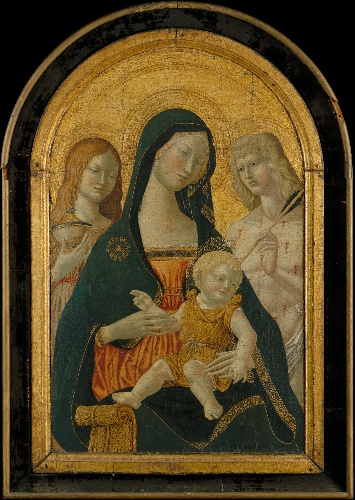
Title: Madonna and Child with Saints Mary Magdalen and Sebastian
Artist: Icilio Federico Ioni
Artist bio: Italian, Siena 1866–1946 Siena
Date: 15th century style, made in the late 19th to early 20th century
Object type: Painting
Classification: Paintings
Medium: Tempera on wood, gold ground
Culture: Italian
Dimensions: Overall: 43 1/8 × 28 1/2 in. (109.5 × 72.4 cm)
Painted surface: 39 1/4 × 24 5/8 in. (99.7 × 62.5 cm)
Department: Robert Lehman Collection
Credit line: Robert Lehman Collection, 1975
Accession year: 1975
Repository: Metropolitan Museum of Art, New York, NY
Tags: Madonna and Child|Mary Magdalene|Saints